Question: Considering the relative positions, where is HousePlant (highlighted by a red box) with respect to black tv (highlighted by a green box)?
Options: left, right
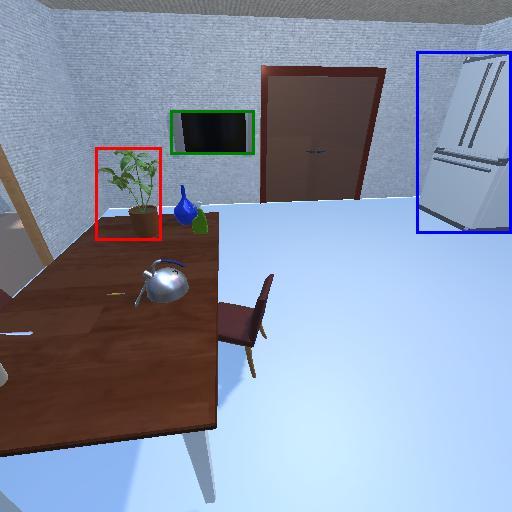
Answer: left